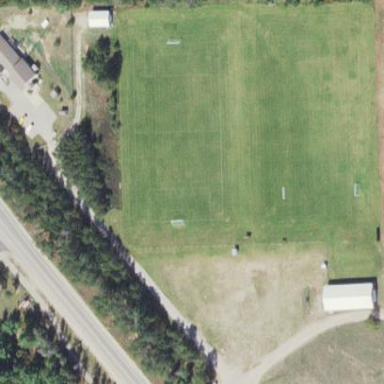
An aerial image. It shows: Soccer pitch for outdoor sports and leisure activities.